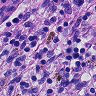
Metastatic tissue present: no